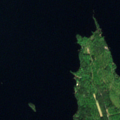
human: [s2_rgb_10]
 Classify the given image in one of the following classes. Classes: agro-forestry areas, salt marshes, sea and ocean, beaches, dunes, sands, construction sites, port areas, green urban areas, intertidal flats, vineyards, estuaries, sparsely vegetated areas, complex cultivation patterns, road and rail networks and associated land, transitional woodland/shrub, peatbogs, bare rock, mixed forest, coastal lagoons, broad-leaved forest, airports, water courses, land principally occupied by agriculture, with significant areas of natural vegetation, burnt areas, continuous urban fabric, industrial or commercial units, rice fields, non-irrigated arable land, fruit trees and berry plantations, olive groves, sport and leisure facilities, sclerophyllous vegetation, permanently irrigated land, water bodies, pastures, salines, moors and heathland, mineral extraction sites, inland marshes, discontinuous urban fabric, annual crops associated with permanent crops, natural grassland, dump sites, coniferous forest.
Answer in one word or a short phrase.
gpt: coniferous forest, mixed forest, water bodies